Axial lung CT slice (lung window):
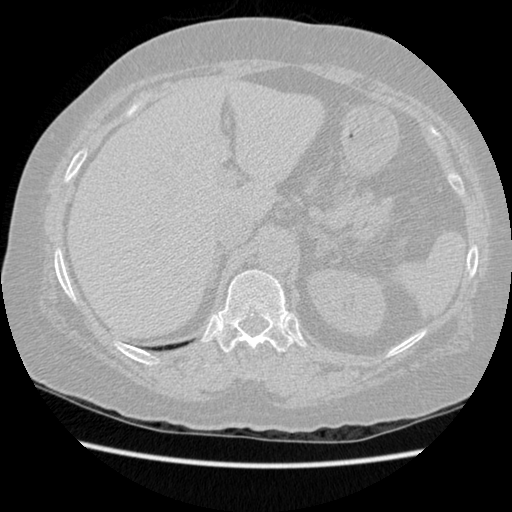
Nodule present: no